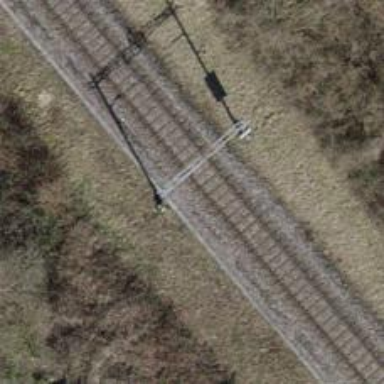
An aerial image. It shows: Railway track with contact line for electrification.